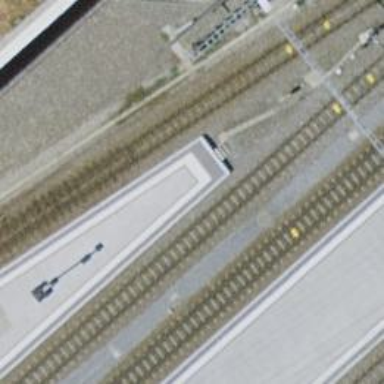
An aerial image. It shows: Railway signal.